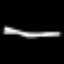
Label: line